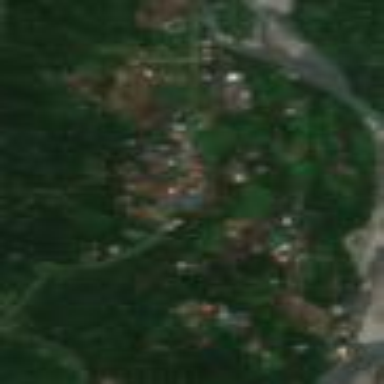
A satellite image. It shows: Village.